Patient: sex F, age 36
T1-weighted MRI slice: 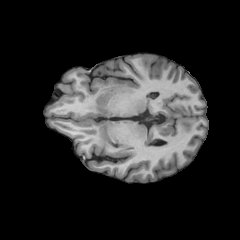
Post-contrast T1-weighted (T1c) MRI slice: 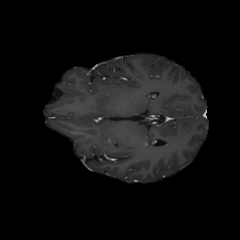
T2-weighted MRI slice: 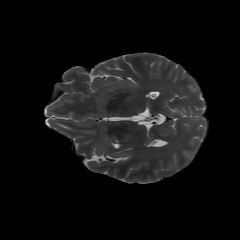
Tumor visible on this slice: no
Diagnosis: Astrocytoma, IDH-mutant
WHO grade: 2